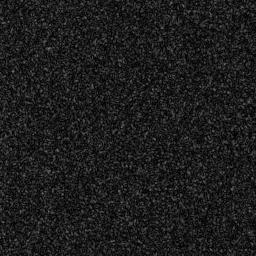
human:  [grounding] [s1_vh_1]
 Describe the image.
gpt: In the satellite image, there is  <ref>1 medium ship </ref> <box>[[14, 10, 25, 23, 0]]</box> located at top left,  <ref>2 medium ship </ref> <box>[[33, 29, 44, 39, 0], [52, 34, 63, 44, 0]]</box> located at center,  <ref>1 medium ship </ref> <box>[[66, 44, 76, 54, 0]]</box> located at right.